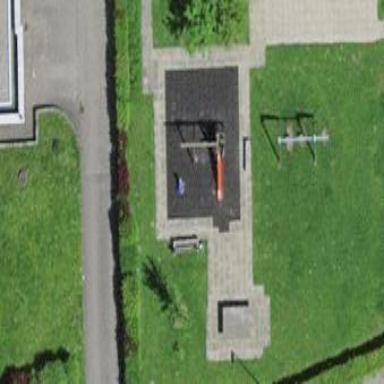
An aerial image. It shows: Playground area for leisure land.